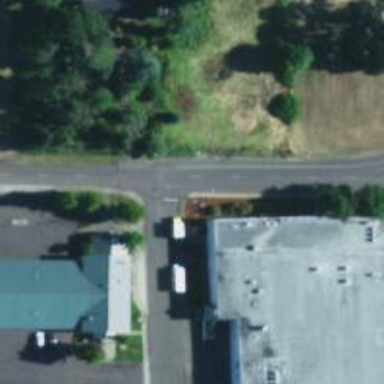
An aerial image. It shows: Supermarket located in building.